I will show an image sequence of human cooking. I have annotated the images with numbered circles. Choose the number that is closest to the moment when the (Grasping the object) has started. You are a five-time world champion in this game. Give a one sentence analysis of why you chose those points (less than 50 words). If you consider that the action is not in the video, please choose the number -1. Provide your answer at the end in a json file of this format: {"points": []}
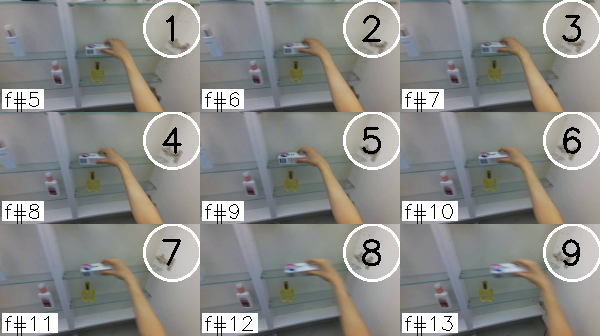
Frame 1 shows the clearest moment of hand-object contact.
{"points": [1]}